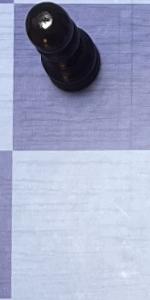
Label: Empty